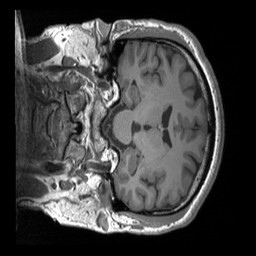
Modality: T1w
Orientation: coronal
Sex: male
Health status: ill
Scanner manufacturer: siemens
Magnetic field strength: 3 T
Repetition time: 1.66 s
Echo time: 0.00254 s